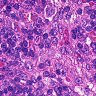
Metastatic tissue present: no